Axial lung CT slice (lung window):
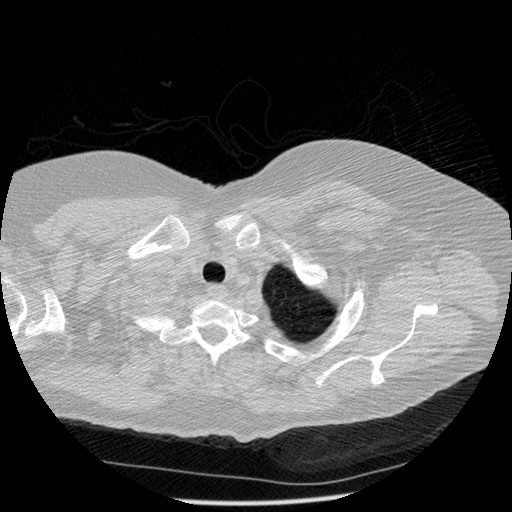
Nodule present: no